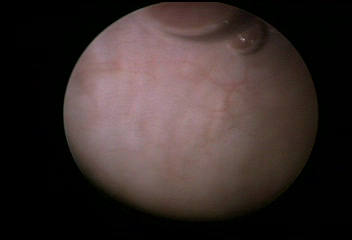
Modality: WLC
Class: Foreign bodies
Subclass: AirBubble
Bladder cancer association: No
Annotated structures: Air bubble